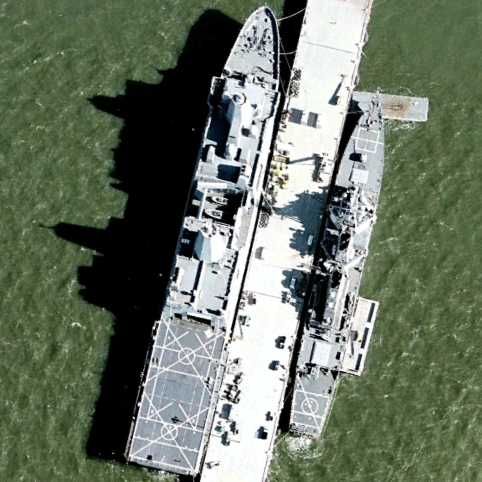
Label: San_Antonio-class_transport_dock